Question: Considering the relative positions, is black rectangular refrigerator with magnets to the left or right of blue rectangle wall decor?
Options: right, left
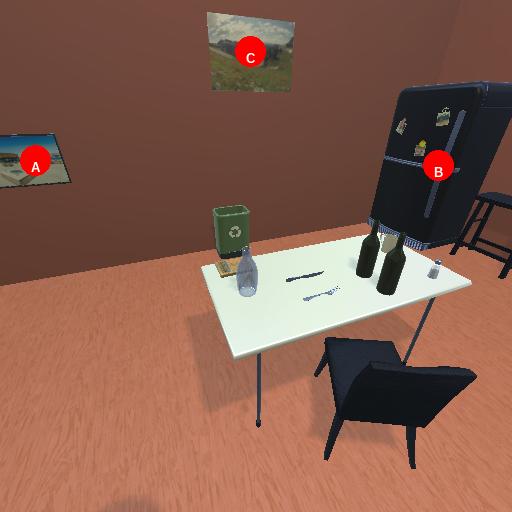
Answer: right